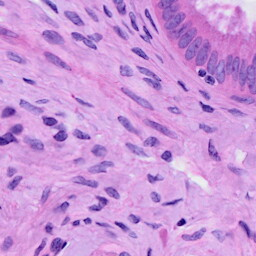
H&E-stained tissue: Cervix